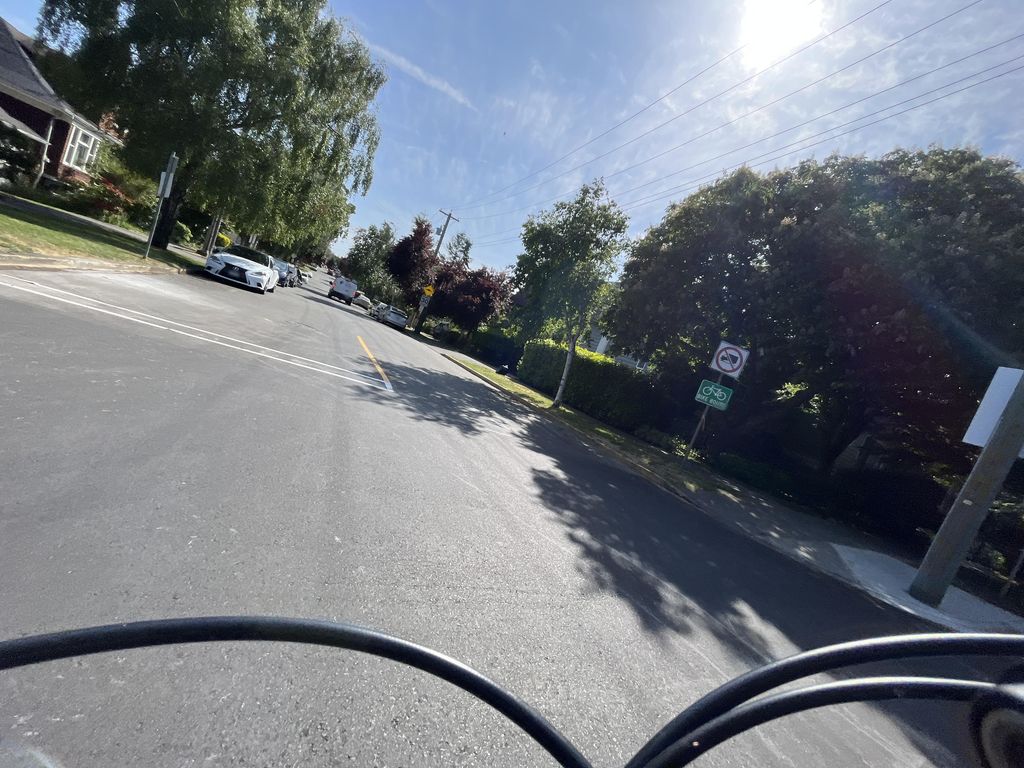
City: victoria